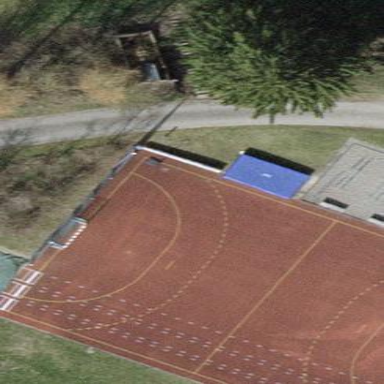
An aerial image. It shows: Multi-sport pitch with tartan surface for leisure activities.